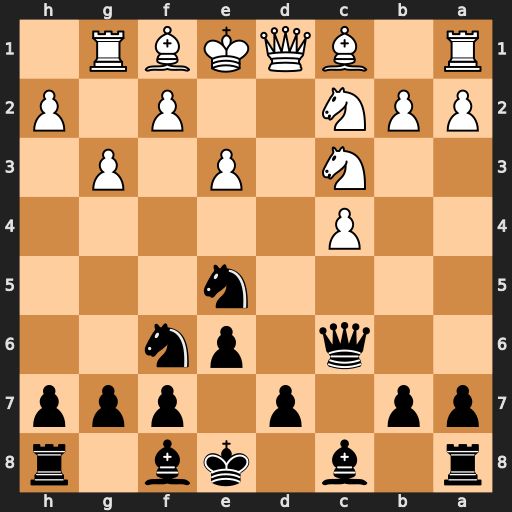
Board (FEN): r1b1kb1r/pp1p1ppp/2q1pn2/4n3/2P5/2N1P1P1/PPN2P1P/R1BQKBR1
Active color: b
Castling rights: Qkq
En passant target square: -
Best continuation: Nf3+ Qxf3 Qxf3